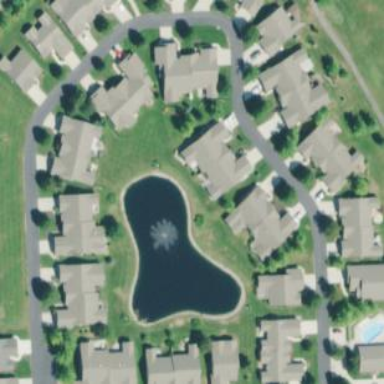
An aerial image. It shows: Pond with natural water.